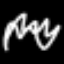
Label: squiggle